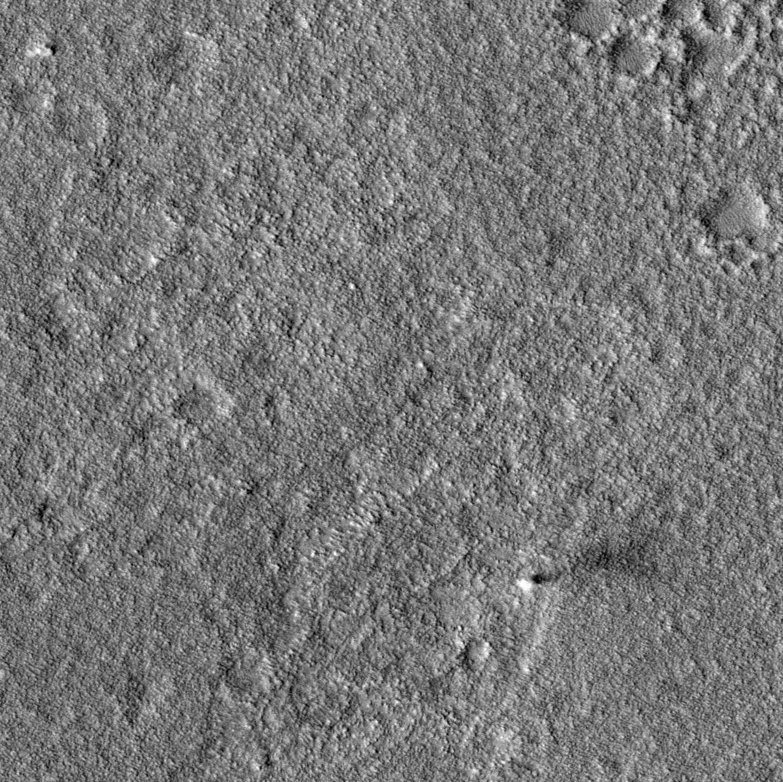
Label: dustdevil